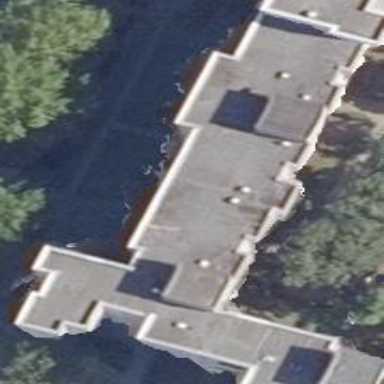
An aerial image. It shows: Apartment building with flat roof.